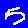
Digit: 5